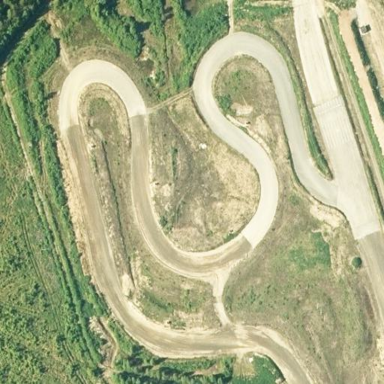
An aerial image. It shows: Unpaved motor sports pitch.